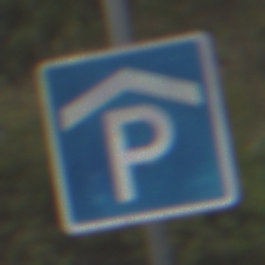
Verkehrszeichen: Parkhaus
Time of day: Midday
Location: Outdoor (Nature)
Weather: Overcast
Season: NotSpecified
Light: Natural